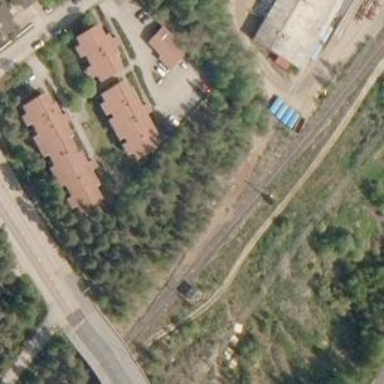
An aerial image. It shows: Abandoned railway spur.